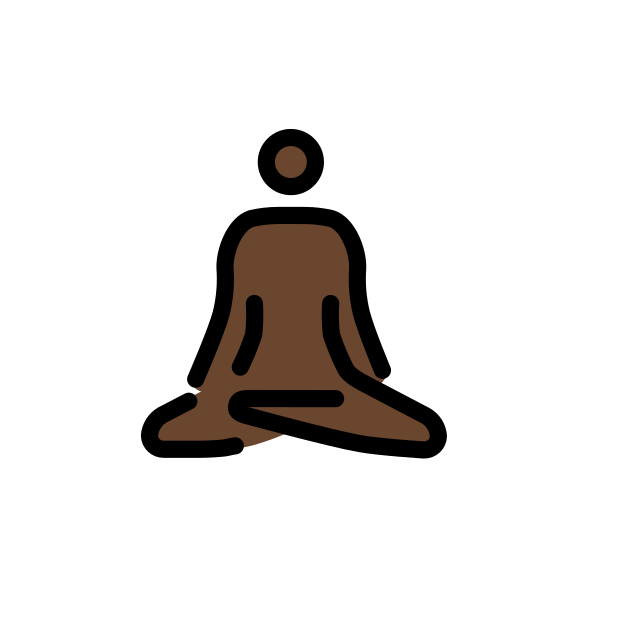
man in lotus position: dark skin tone